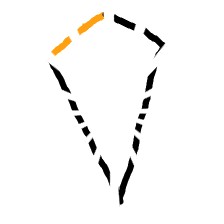
Shape: kite